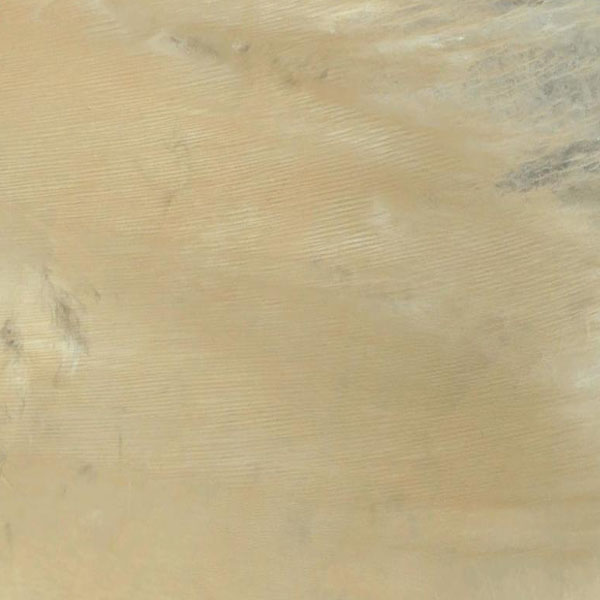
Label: Desert